Field crop: maize
Growth stage: 2
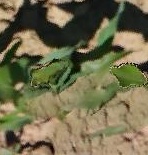
Species: maize